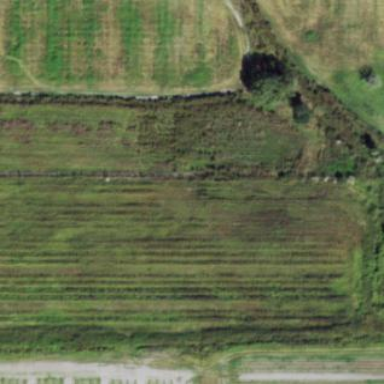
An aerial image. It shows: Wetland area characterized by wet meadow.